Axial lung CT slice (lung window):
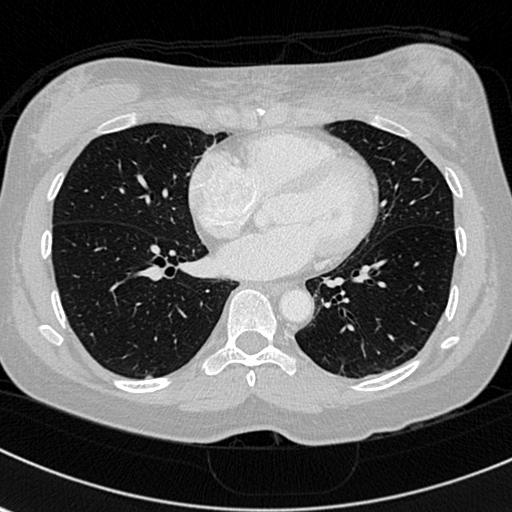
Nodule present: no